Question: As you can see in this image below, I need to count how many number '1' is on every column, the number '1' means that the person interviewed feels secure at Home(AP_4_01),Workplace(AP4_4_02) and so on..
Number 2 = Insecure
Number 3 = Doesn't Apply
Number 9 = Didn't Answer
'''
+----------+----------------------+
| Columns | Numbers of persons |
+----------+----------------------+
| AP4_4_01 | 312 |
| AP4_4_02 | 232 |
| AP4_4_03 | 345 |
| AP4_4_0X | XXX |
+----------+----------------------+
'''
---

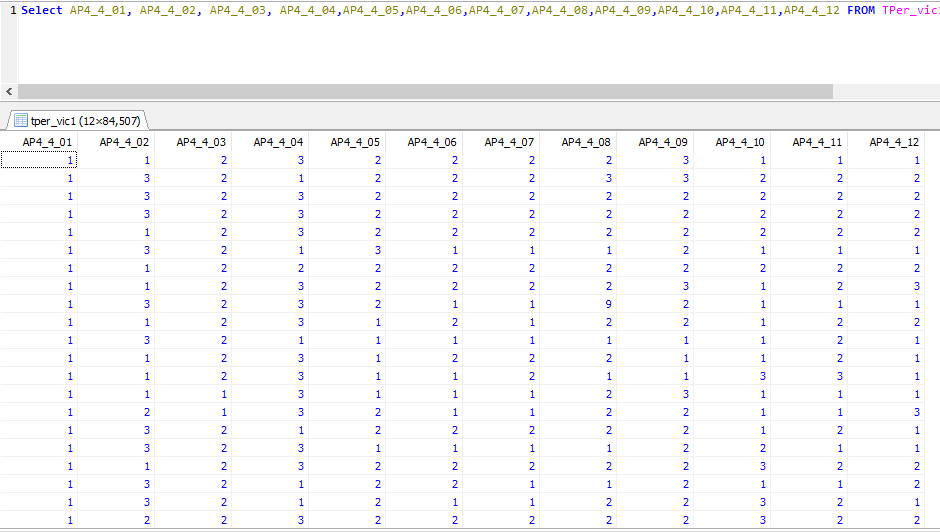
Answer: You just need to use the 'SUM' function on some case statements
'''
SELECT
SUM(CASE WHEN AP_4_01 = 1 THEN 1 ELSE 0 END)
,SUM(CASE WHEN AP_4_02 = 1 THEN 1 ELSE 0 END)
...etc
FROM Table
'''
To get a result set like the one in your question, you will need to use the 'UNPIVOT' function, or you can transpose it in excel.